Field crop: maize
Growth stage: 2
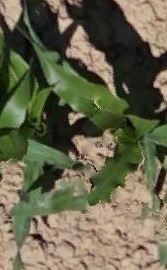
Species: maize